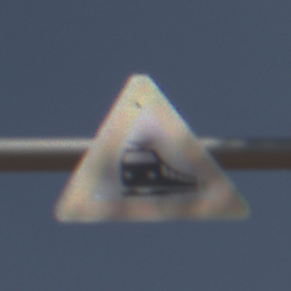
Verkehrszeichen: Bahnuebergang
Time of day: Midday
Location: Outdoor (Nature)
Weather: PartlyCloudy
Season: NotSpecified
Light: Natural